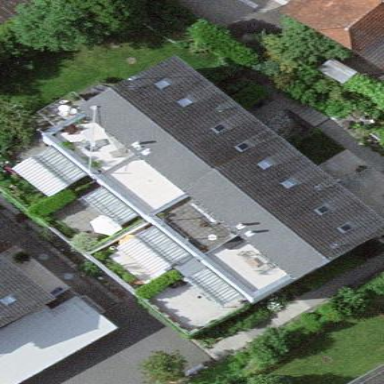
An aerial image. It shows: Simple and straightforward house.